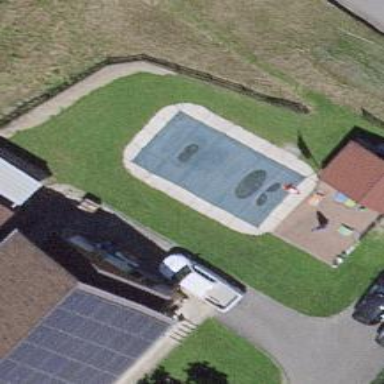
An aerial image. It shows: Swimming pool located in leisure land.